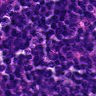
Metastatic tissue present: no